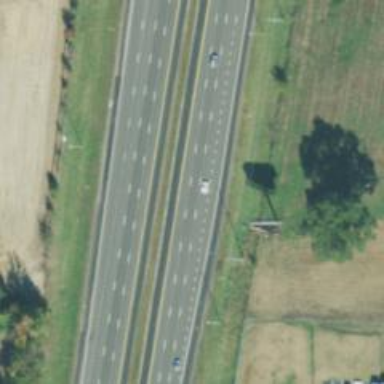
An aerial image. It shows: Motorway junction.